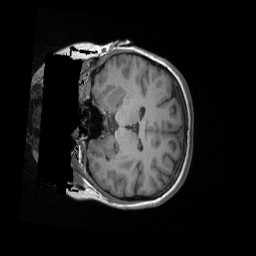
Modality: T1w
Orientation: coronal
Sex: female